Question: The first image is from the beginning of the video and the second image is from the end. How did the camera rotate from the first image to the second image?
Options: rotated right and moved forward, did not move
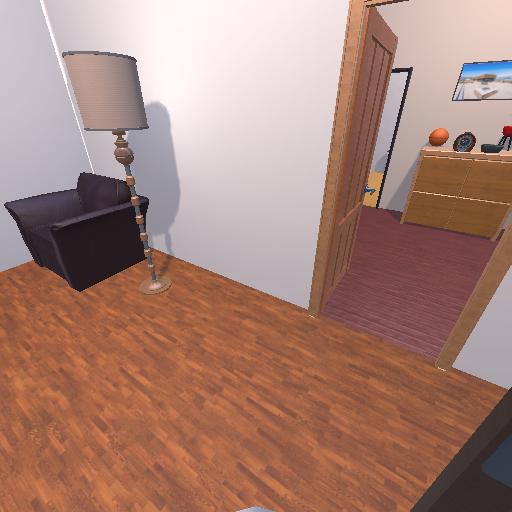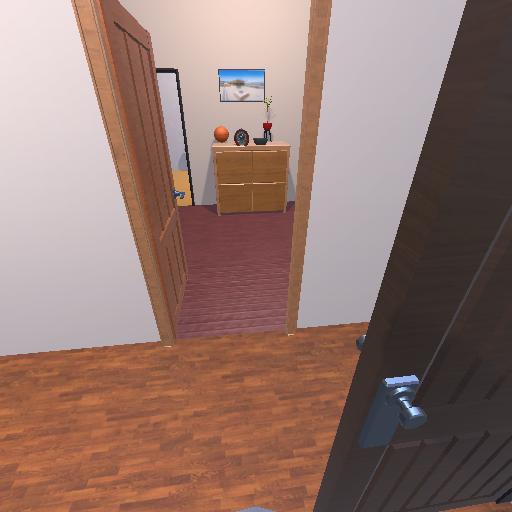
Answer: rotated right and moved forward